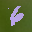
Label: 6